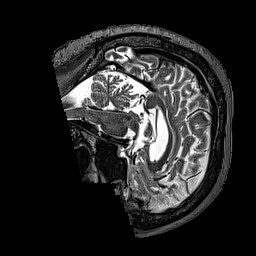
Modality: T2w
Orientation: sagittal
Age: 66
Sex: male
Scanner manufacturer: siemens
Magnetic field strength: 3 T
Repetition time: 3.2 s
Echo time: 0.567 s